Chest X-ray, AP view. Patient: 65 years old, sex M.
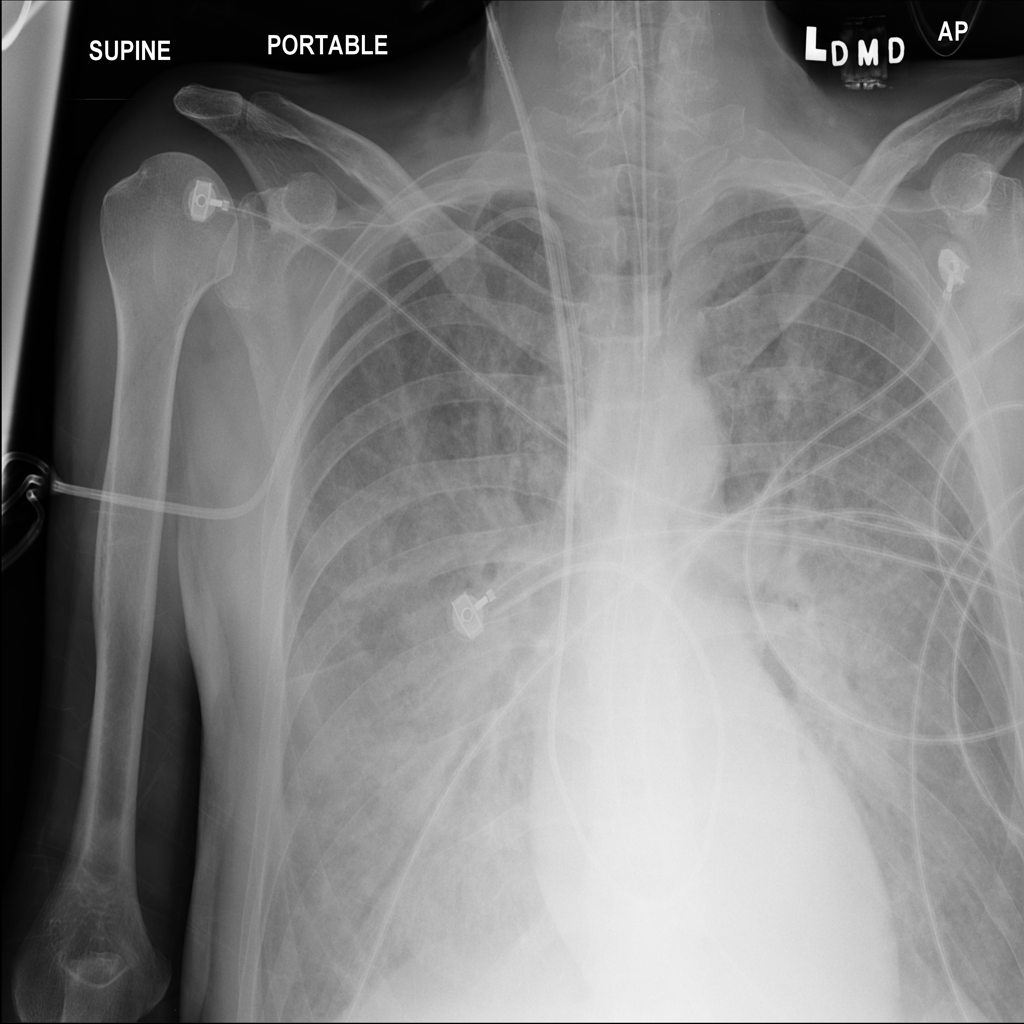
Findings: Infiltration